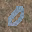
Label: 0